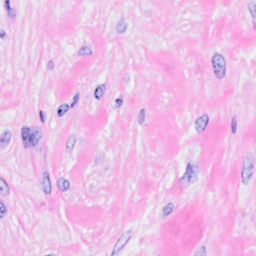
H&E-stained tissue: Breast